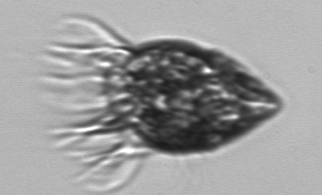
Label: Strombidium_morphotype1